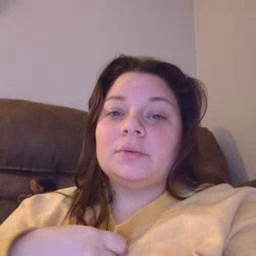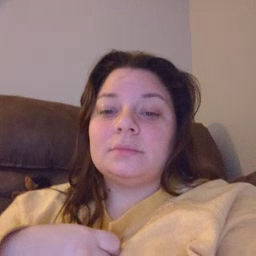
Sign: giraffe